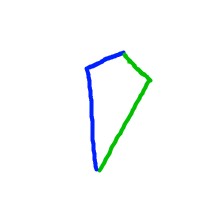
Shape: kite